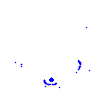
Particle: proton